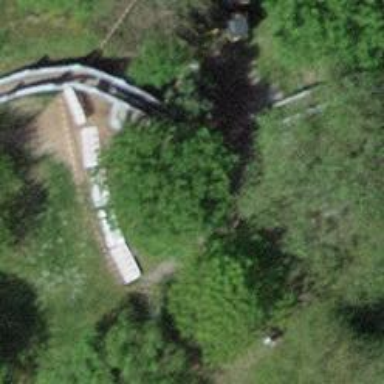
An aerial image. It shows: Playground with slide.